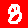
Digit: 8